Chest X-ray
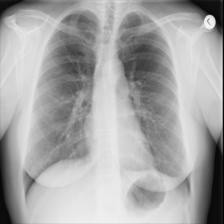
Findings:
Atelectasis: negative
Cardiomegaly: negative
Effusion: negative
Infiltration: negative
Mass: negative
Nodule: negative
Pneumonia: negative
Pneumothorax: negative
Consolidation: negative
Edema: negative
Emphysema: negative
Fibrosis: negative
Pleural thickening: negative
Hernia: negative